Question: I have an app in android, where 6 'ImageButtons' must be auto aligned (equally):
3 at the top and 3 at the bottom.
I have tried this:
'''
<ImageButton
android:id="@+id/imageButton2"
android:layout_width="wrap_content"
android:layout_height="match_parent"
android:layout_alignParentTop="true"
android:layout_centerHorizontal="true"
android:background="@color/Black"
android:contentDescription="@string/getting_started"
android:scaleX="0.7"
android:scaleY="0.7"
android:onClick="imageButton2"
android:src="@drawable/gettingstarted" />
<ImageButton
android:id="@+id/imageButton1"
android:layout_width="wrap_content"
android:layout_height="match_parent"
android:layout_alignParentLeft="true"
android:layout_alignParentTop="true"
android:layout_toLeftOf="@+id/imageButton2"
android:background="@color/Black"
android:contentDescription="@string/introduction"
android:scaleX="0.7"
android:scaleY="0.7"
android:onClick="imageButton1"
android:src="@drawable/introduction" />
<ImageButton
android:id="@+id/imageButton3"
android:layout_width="wrap_content"
android:layout_height="match_parent"
android:layout_alignParentRight="true"
android:layout_alignParentTop="true"
android:layout_toRightOf="@+id/imageButton2"
android:background="@color/Black"
android:contentDescription="@string/get_going"
android:scaleX="0.7"
android:scaleY="0.7"
android:onClick="imageButton3"
android:src="@drawable/getgoing" />
'''
I would like to have this in the screenshot below

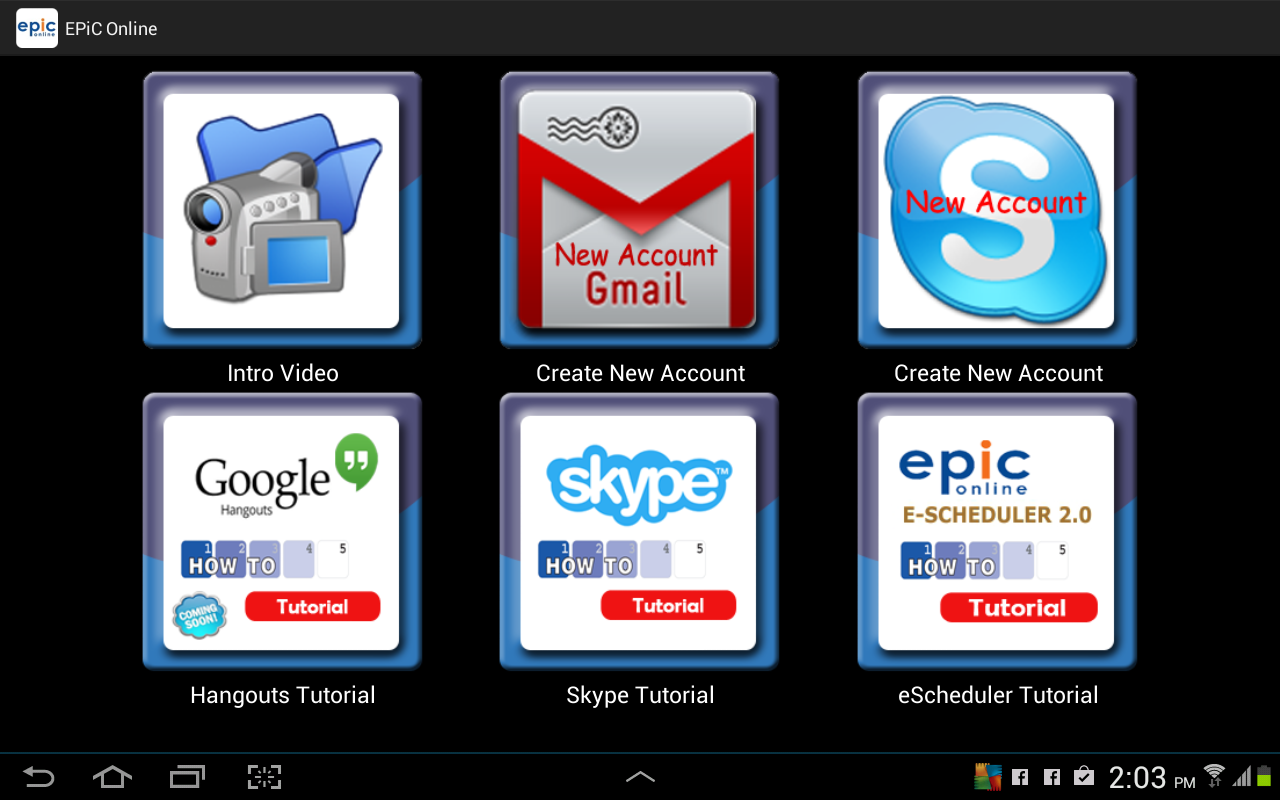
Answer: Try this. Make changes in image name and description according to your requirement.
'''
<LinearLayout
android:layout_width="match_parent"
android:layout_height="0dp"
android:layout_gravity="center"
android:layout_weight="1"
android:gravity="center"
android:orientation="horizontal" >
<ImageButton
android:id="@+id/imageButton1"
android:layout_width="0dp"
android:layout_height="match_parent"
android:layout_weight="1"
android:background="@color/Black"
android:contentDescription="@string/getting_started"
android:scaleX="0.7"
android:scaleY="0.7"
android:onClick="imageButton1"
android:src="@drawable/gettingstarted" />
<ImageButton
android:id="@+id/imageButton2"
android:layout_width="0dp"
android:layout_height="match_parent"
android:layout_weight="1"
android:background="@color/Black"
android:contentDescription="@string/introduction"
android:scaleX="0.7"
android:scaleY="0.7"
android:onClick="imageButton2"
android:src="@drawable/introduction" />
<ImageButton
android:id="@+id/imageButton3"
android:layout_width="0dp"
android:layout_height="match_parent"
android:layout_weight="1"
android:background="@color/Black"
android:contentDescription="@string/get_going"
android:scaleX="0.7"
android:scaleY="0.7"
android:onClick="imageButton3"
android:src="@drawable/getgoing" />
</LinearLayout>
<LinearLayout
android:layout_width="match_parent"
android:layout_height="0dp"
android:layout_gravity="center"
android:layout_weight="1"
android:gravity="center"
android:orientation="horizontal" >
<ImageButton
android:id="@+id/imageButton4"
android:layout_width="0dp"
android:layout_height="match_parent"
android:layout_weight="1"
android:background="@color/Black"
android:contentDescription="@string/getting_started"
android:scaleX="0.7"
android:scaleY="0.7"
android:onClick="imageButton4"
android:src="@drawable/gettingstarted" />
<ImageButton
android:id="@+id/imageButton5"
android:layout_width="0dp"
android:layout_height="match_parent"
android:layout_weight="1"
android:background="@color/Black"
android:contentDescription="@string/introduction"
android:scaleX="0.7"
android:scaleY="0.7"
android:onClick="imageButton5"
android:src="@drawable/introduction" />
<ImageButton
android:id="@+id/imageButton6"
android:layout_width="0dp"
android:layout_height="match_parent"
android:layout_weight="1"
android:background="@color/Black"
android:contentDescription="@string/get_going"
android:scaleX="0.7"
android:scaleY="0.7"
android:onClick="imageButton6"
android:src="@drawable/getgoing" />
</LinearLayout>
'''